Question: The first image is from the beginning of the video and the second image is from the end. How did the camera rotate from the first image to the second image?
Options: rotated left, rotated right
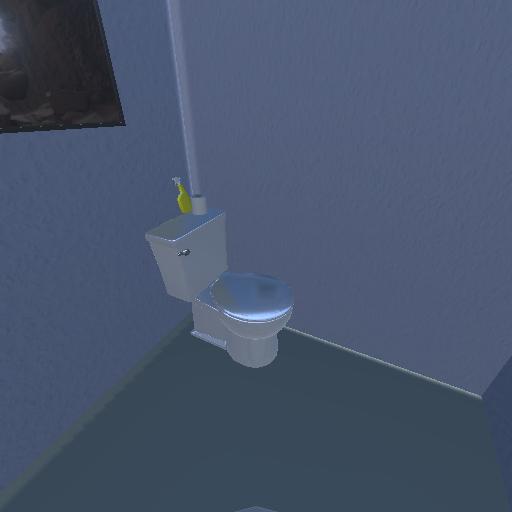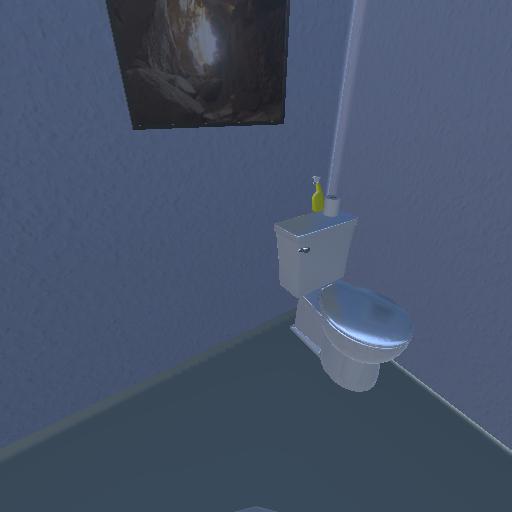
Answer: rotated left